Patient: sex M, age 51
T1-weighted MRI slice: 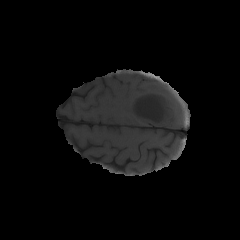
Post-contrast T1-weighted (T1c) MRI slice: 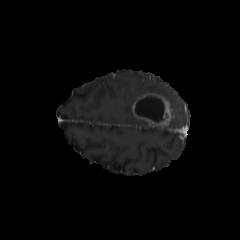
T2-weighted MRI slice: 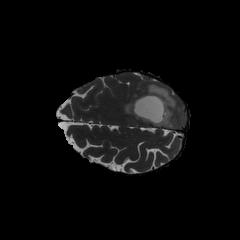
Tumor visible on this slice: yes
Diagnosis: Glioblastoma, IDH-wildtype
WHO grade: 4